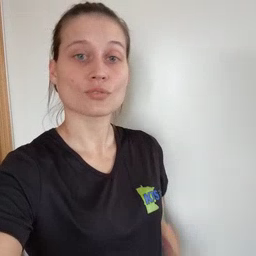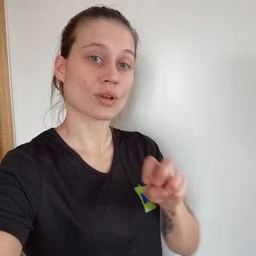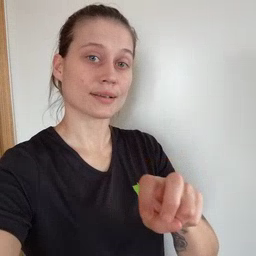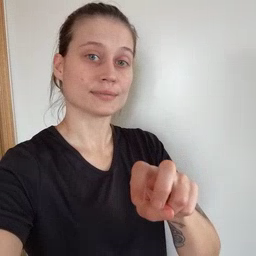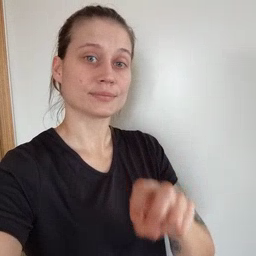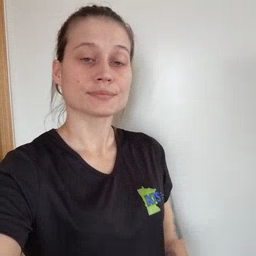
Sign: ride